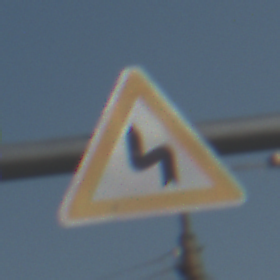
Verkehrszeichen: DoppelkurveZunaechstLinks
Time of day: MorningAfternoon
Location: Outdoor (Special)
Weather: Clear
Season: NotSpecified
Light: Natural